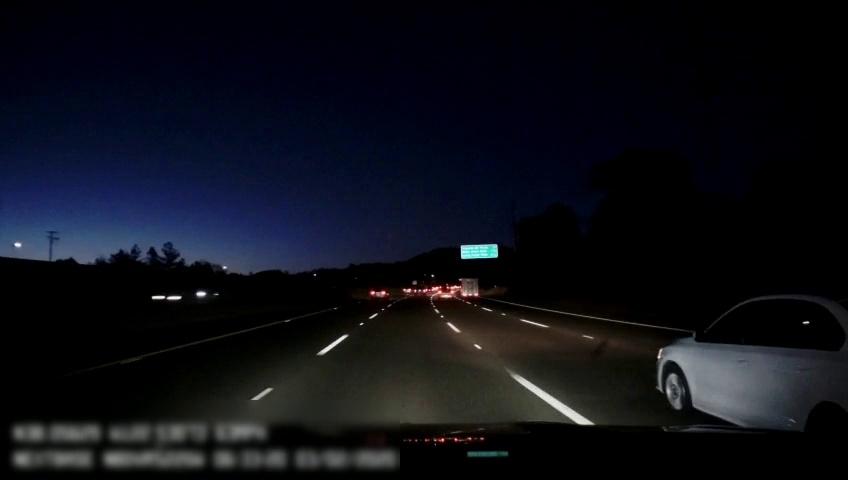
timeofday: Night
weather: Other
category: Drivable Space
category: Vehicles | Car
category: Vehicles | Car
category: Vehicles | Car
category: Vehicles | Car
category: Vehicles | Other LV
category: Vehicles | SUV
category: Lanes | Alternate Lane
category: Lanes | Current Lane
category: Lanes | Current Lane
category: Lanes | Alternate Lane
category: Lanes | Alternate Lane
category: Traffic | Signs